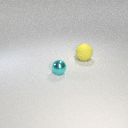
small cyan metal sphere to the left of large yellow rubber sphere